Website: ulta-beauty
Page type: address-validator
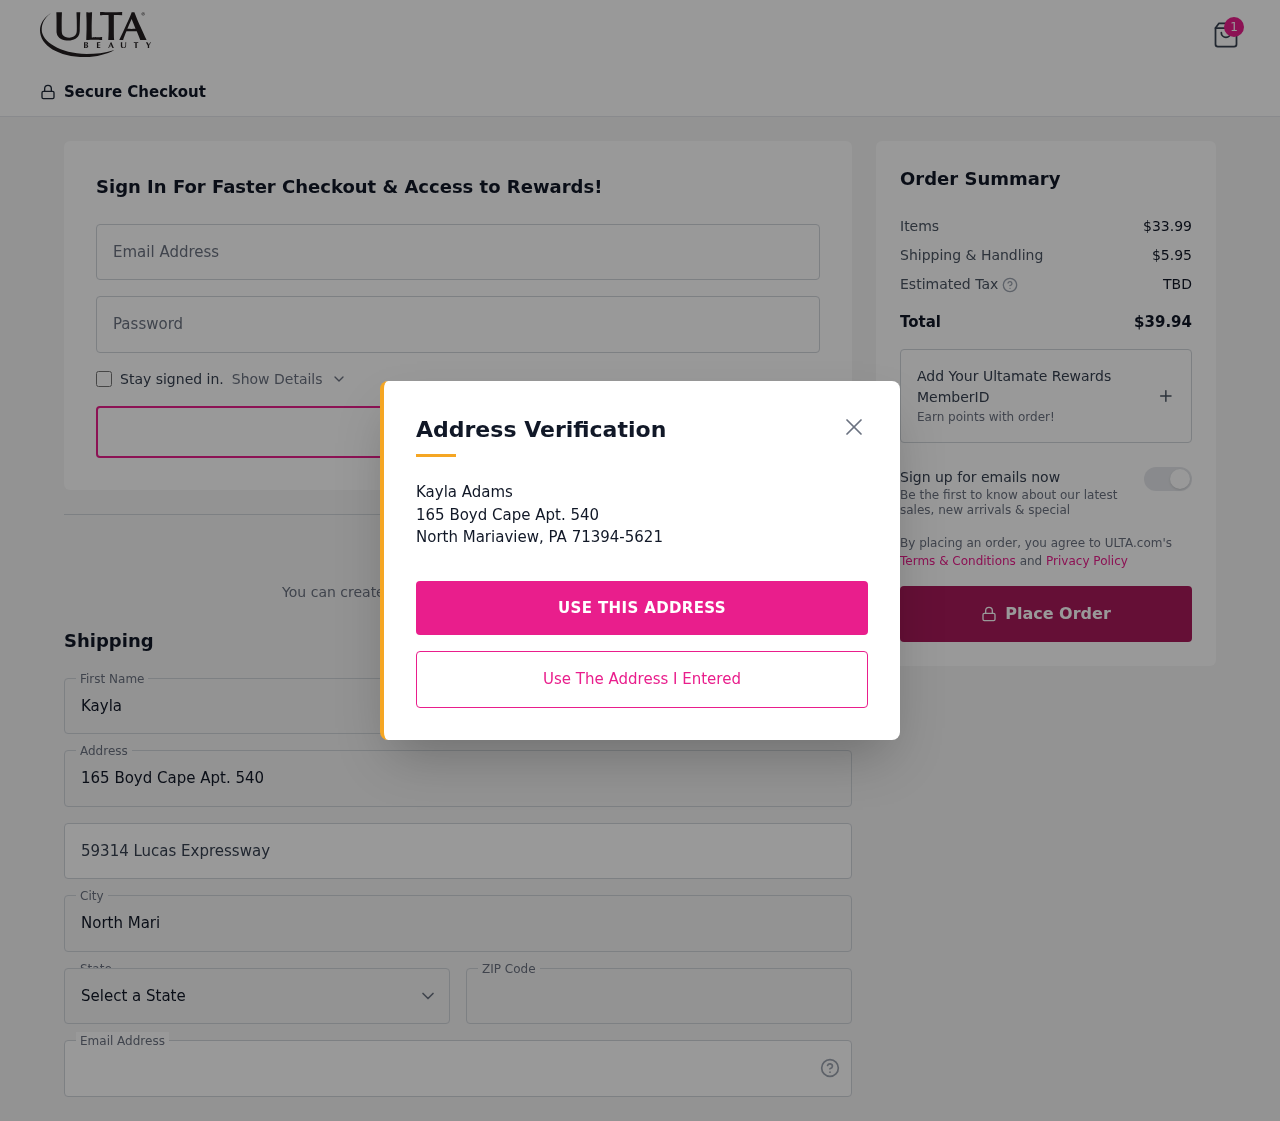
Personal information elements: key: PII_CITY
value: North Mariaview
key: PII_EMAIL
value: kaylaadams@yahoo.com
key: PII_FIRSTNAME
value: Kayla
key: PII_LASTNAME
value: Adams
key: PII_POSTCODE
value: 71394
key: PII_STATE_ABBR
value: PA
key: PII_STREET
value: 165 Boyd Cape Apt. 540
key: PII_STREET2
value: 165 Boyd Cape Apt. 540
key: PII_STREET2
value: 59314 Lucas Expressway
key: PII_FULLNAME2
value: Kayla Adams
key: PII_CITY2
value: North Mariaview
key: PII_STATE_ABBR2
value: PA
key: PII_POSTCODE_FULL
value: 71394
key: PII_POSTCODE_EXT
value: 5621
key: PII_POSTCODE_NUMERIC
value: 71394
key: PII_POSTCODE_EXT_NUMERIC
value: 5621
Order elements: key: ORDER_NUM_ITEMS
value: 1
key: ORDER_SUBTOTAL
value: $33.99
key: ORDER_SHIPPING_COST
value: $5.95
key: ORDER_TOTAL
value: $39.94